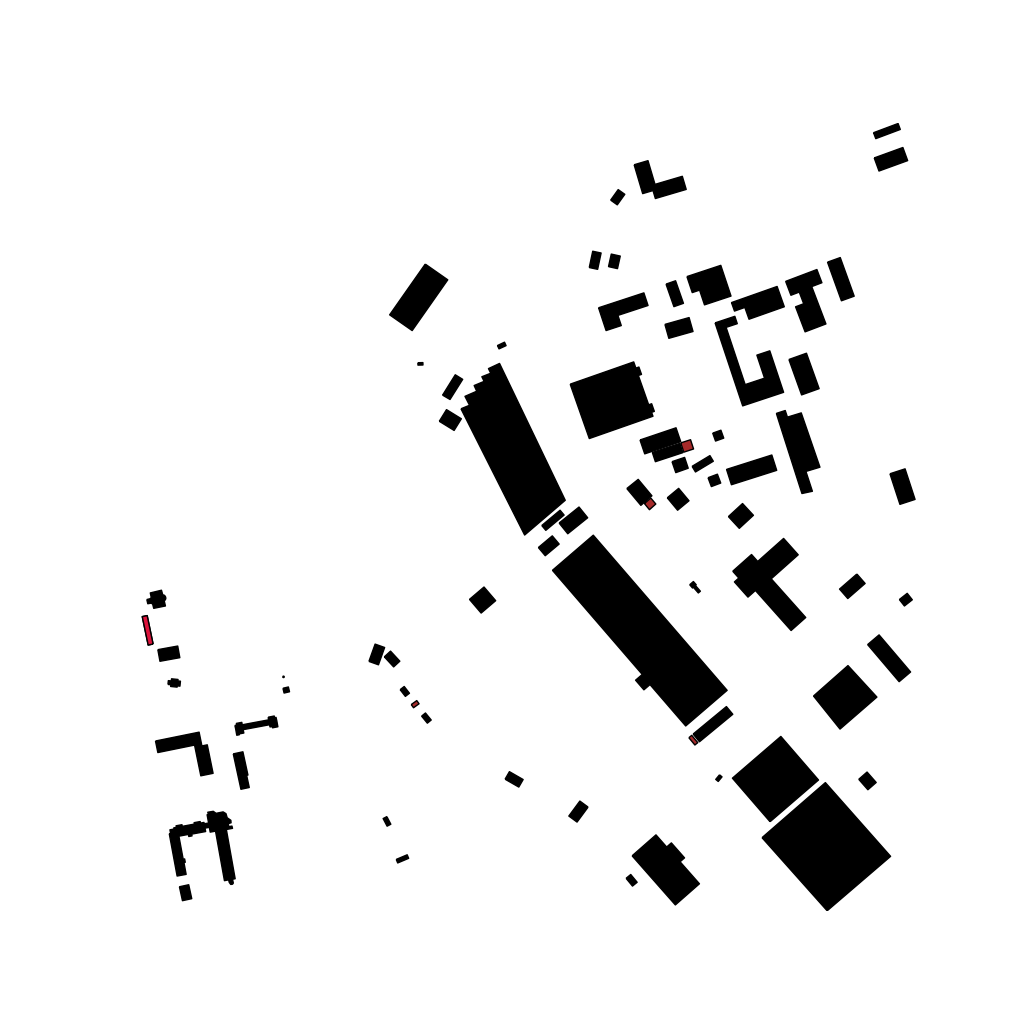
Tags: overhead vector_map, business, industrial, recreation, residential, special, modern, high_rise, individual_rise, low_rise, density_1, Building, Church, Facility, 1.0 km²